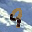
Label: 9